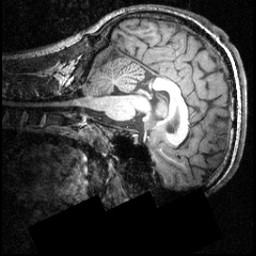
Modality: T1w
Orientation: sagittal
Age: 21
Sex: male
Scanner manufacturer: siemens
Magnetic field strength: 3.951 T
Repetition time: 1.5 s
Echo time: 0.00335 s